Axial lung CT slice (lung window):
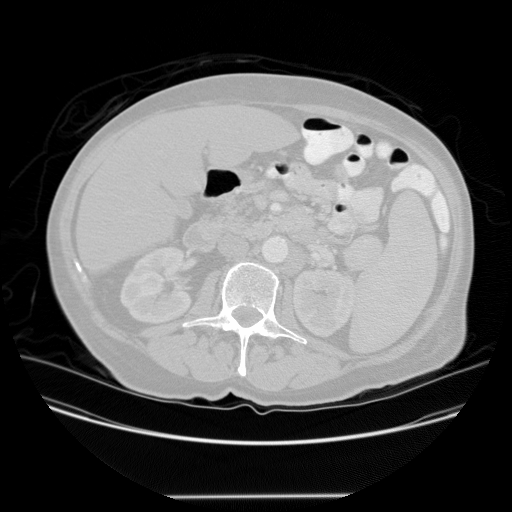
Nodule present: no